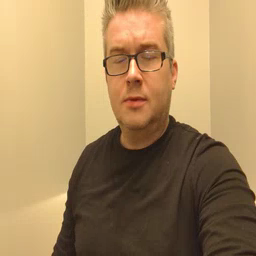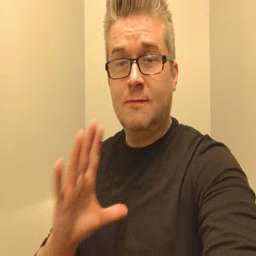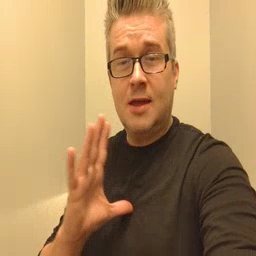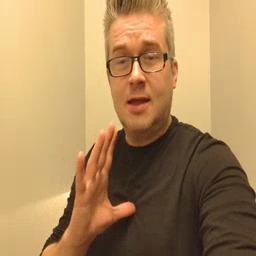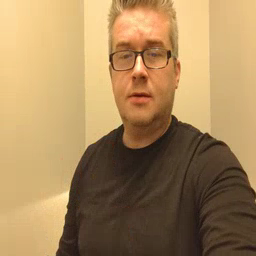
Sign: fine